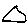
Label: triangle